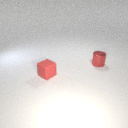
small red metal cylinder behind small red rubber cube